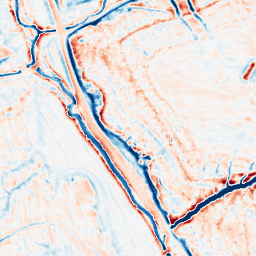
Category: edge_preserving
Decomposition family: bilateral
Decomposition parameters: d: 15
sigma_color: 100
sigma_space: 100
Upsampling method: edge_directed
Upsampling parameters: scale: 2
Upsampling scale: 2